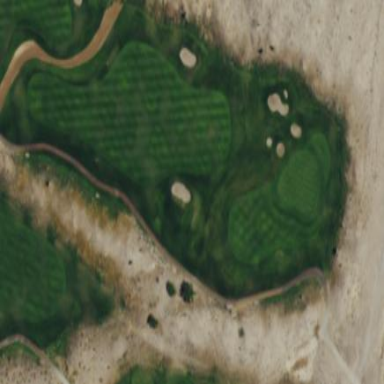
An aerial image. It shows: Rough grassy area used for golf.